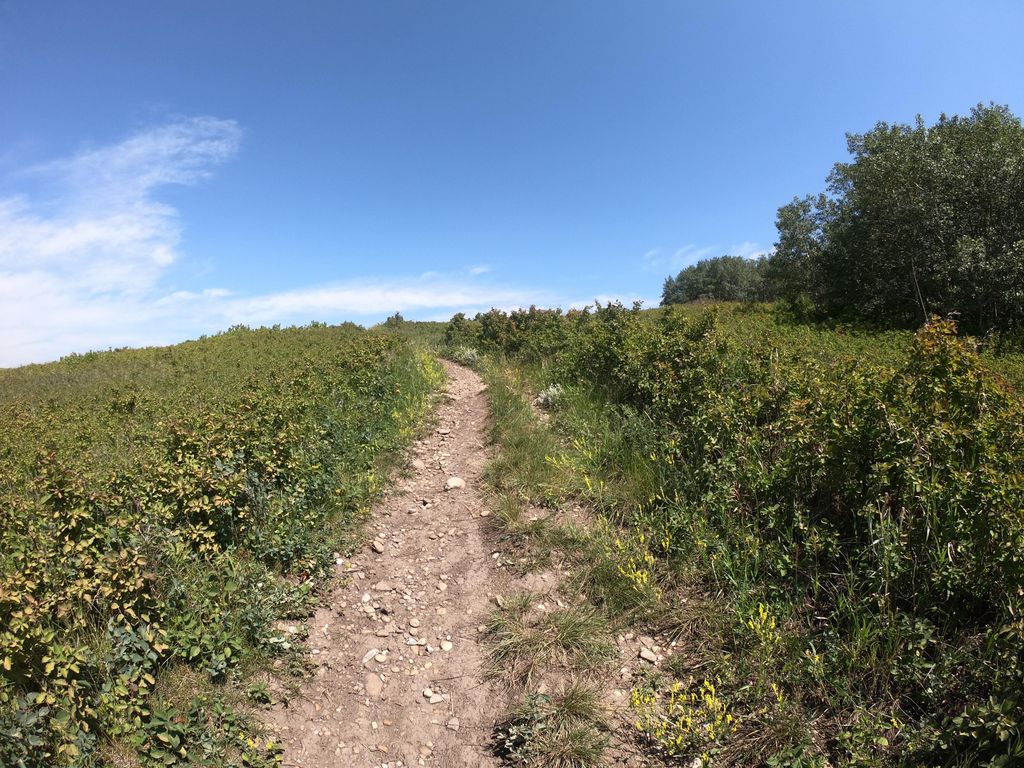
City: calgary